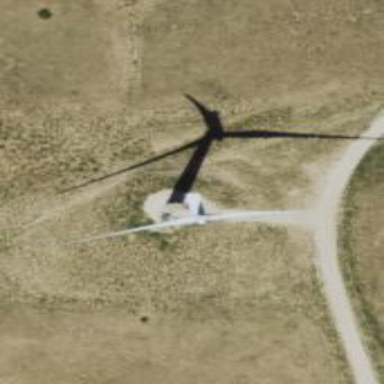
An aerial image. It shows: Wind generator using horizontal axis wind turbines.